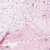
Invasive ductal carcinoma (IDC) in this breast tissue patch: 0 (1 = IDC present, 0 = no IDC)